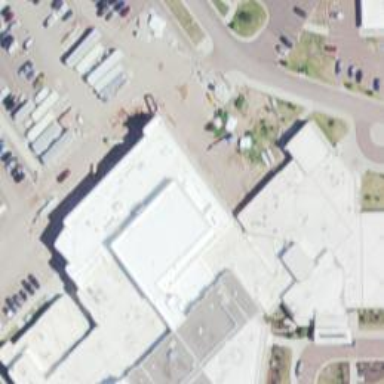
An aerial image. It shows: Healthcare clinic.